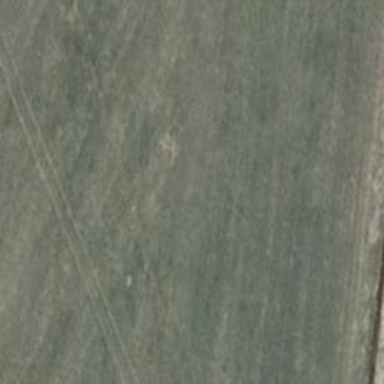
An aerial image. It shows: Grass track road with grade 5 tracktype.